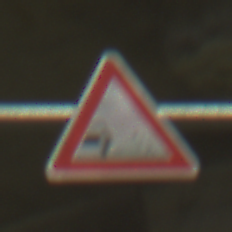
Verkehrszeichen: SplittSchotter
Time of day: NotSpecified
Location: Indoor (Special)
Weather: NotSpecified
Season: NotSpecified
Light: Artificial